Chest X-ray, PA view. Patient: 45 years old, sex M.
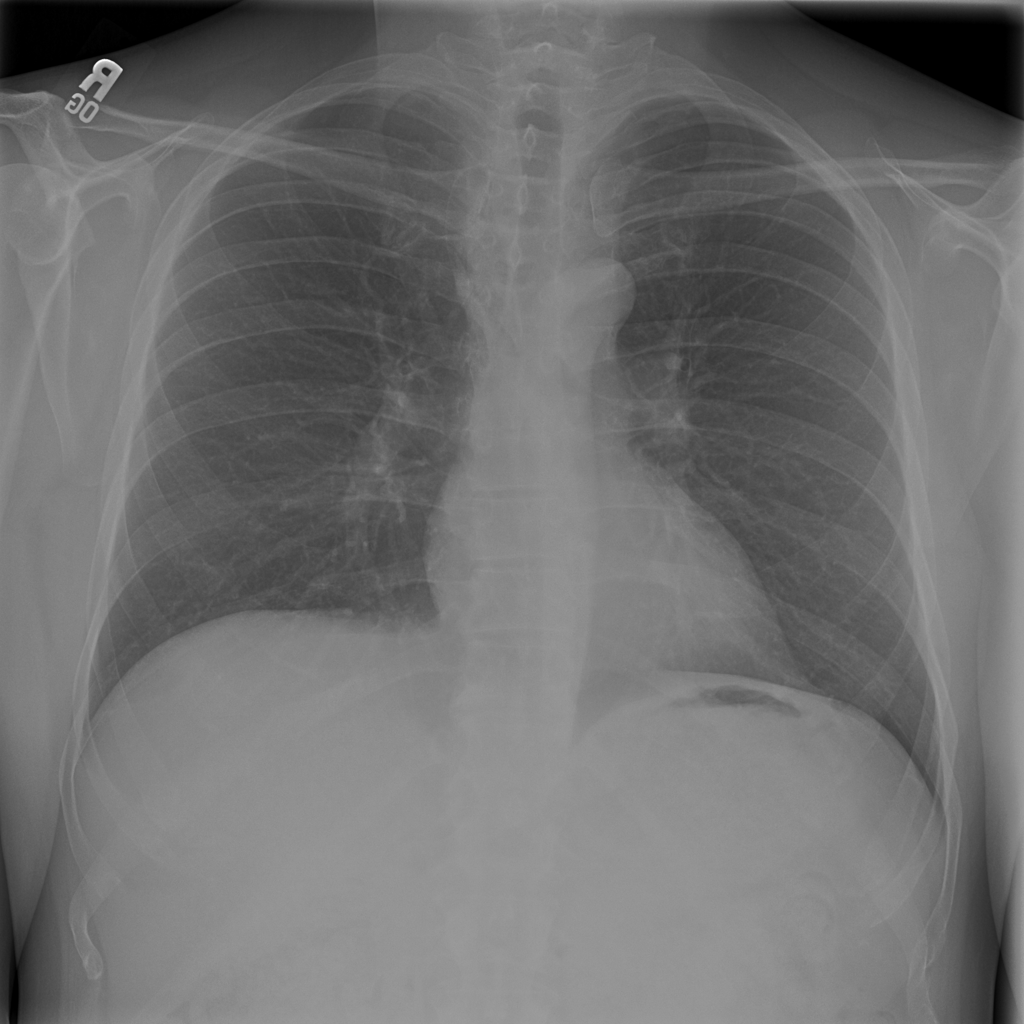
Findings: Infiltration